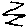
Label: zigzag